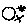
Label: moon